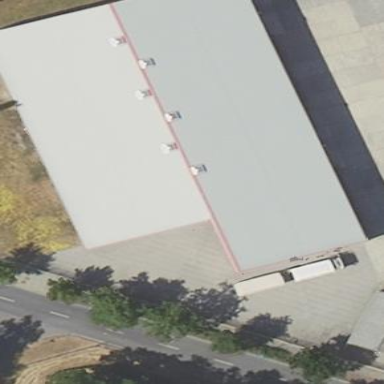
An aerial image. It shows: Warehouse building.